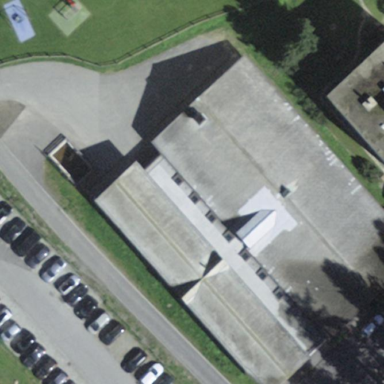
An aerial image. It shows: Part of building is shown in the image.